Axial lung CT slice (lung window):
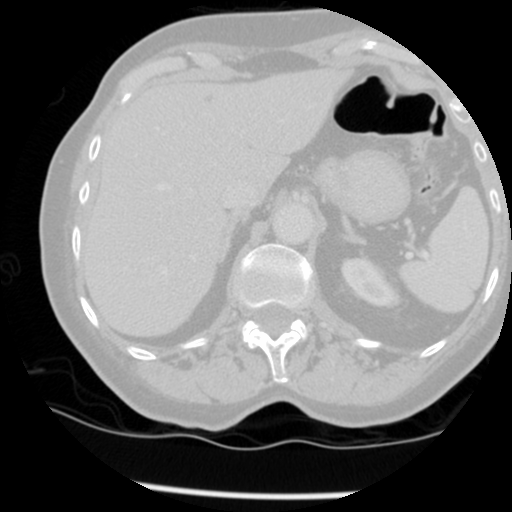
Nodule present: no